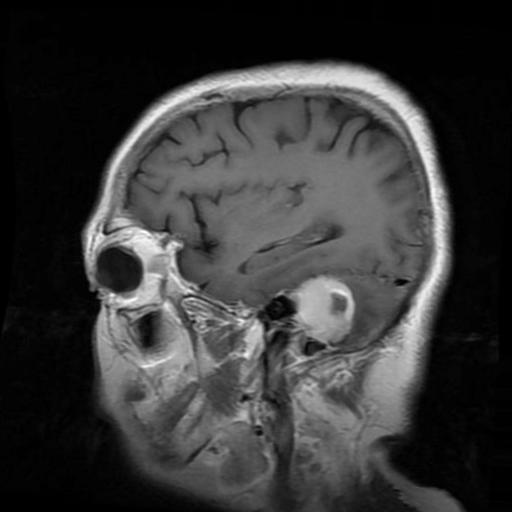
Label: meningioma